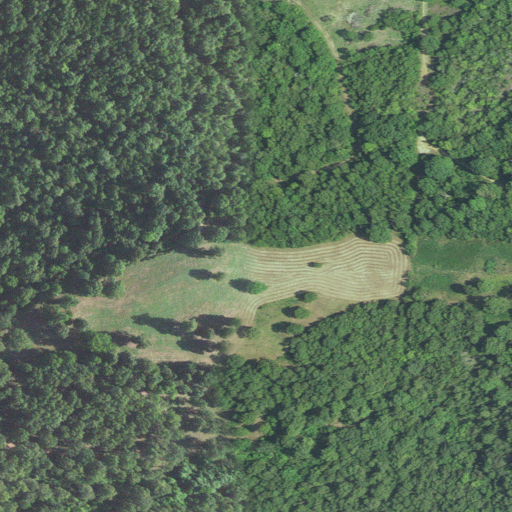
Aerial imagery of mountain in Arkansas named Short Hollow Mountain containing deciduous forest, mixed forest, evergreen forest, pasture, grassland, and open development